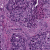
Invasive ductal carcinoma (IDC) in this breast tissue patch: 1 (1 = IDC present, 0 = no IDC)